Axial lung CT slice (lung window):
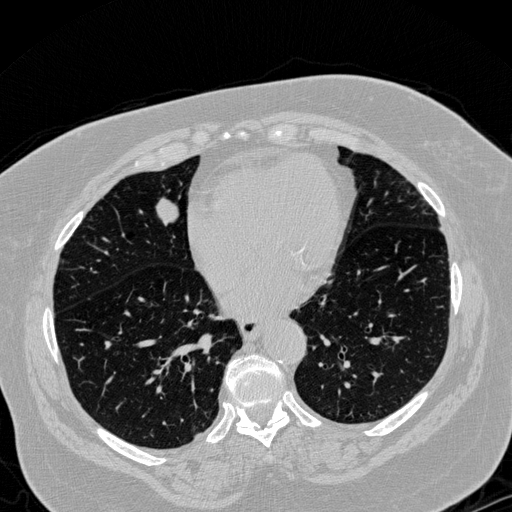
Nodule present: yes
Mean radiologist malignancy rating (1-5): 4